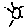
Label: sun